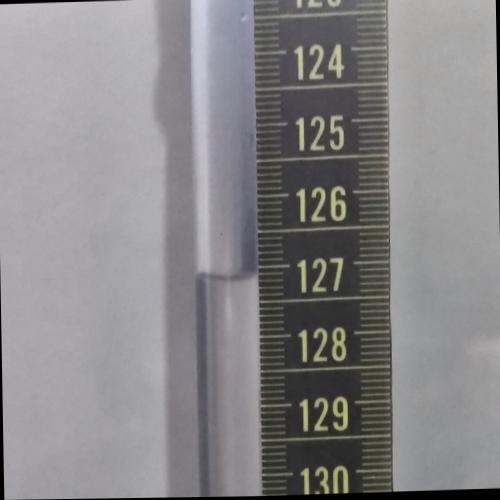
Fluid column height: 127.1 cm